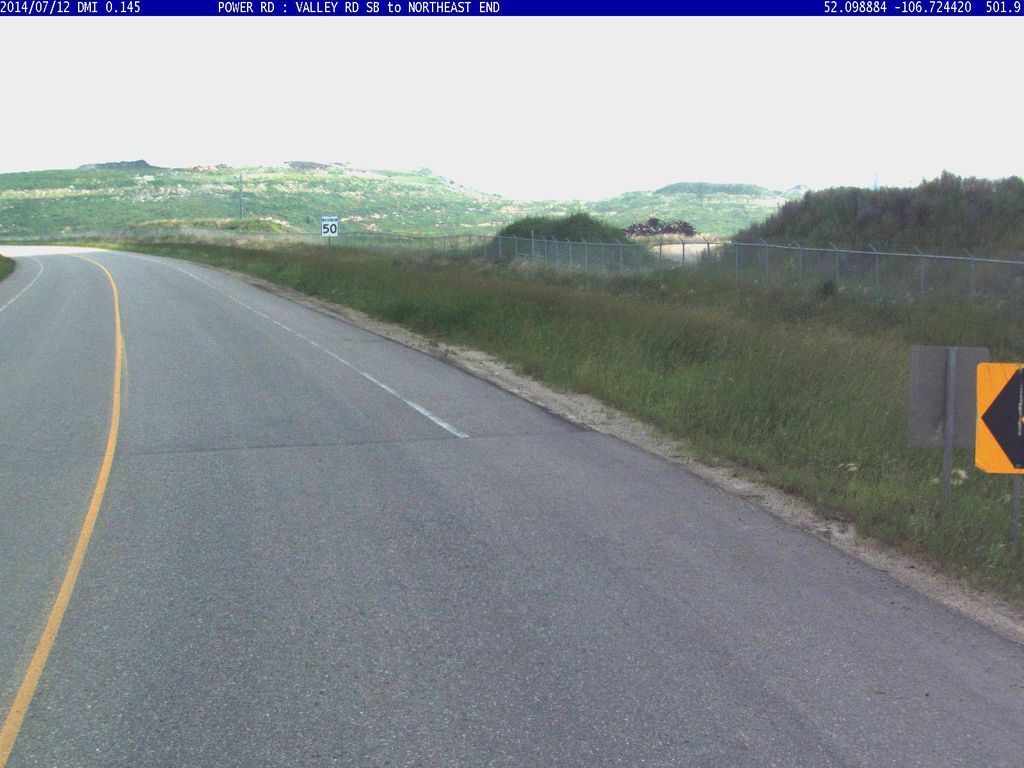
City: saskatoon